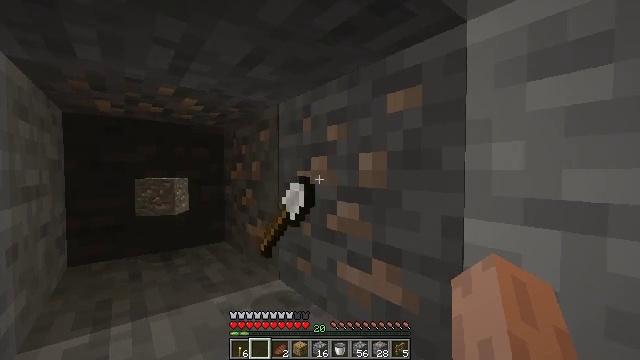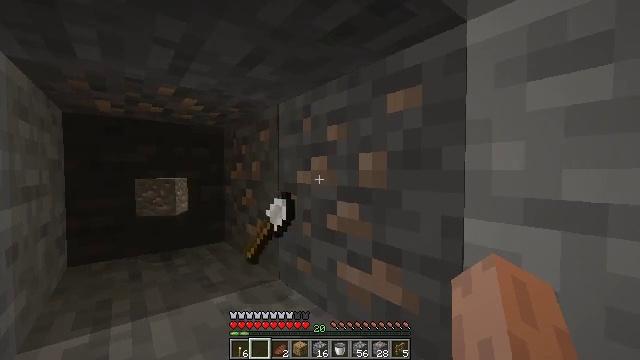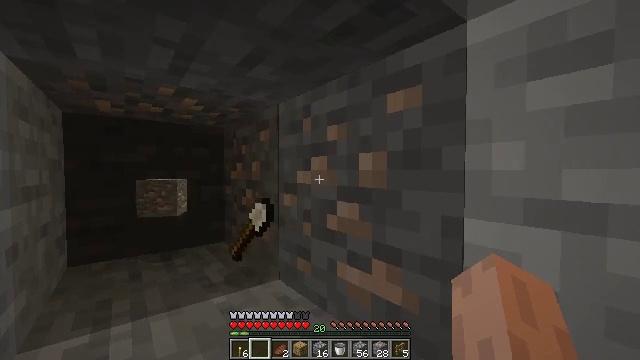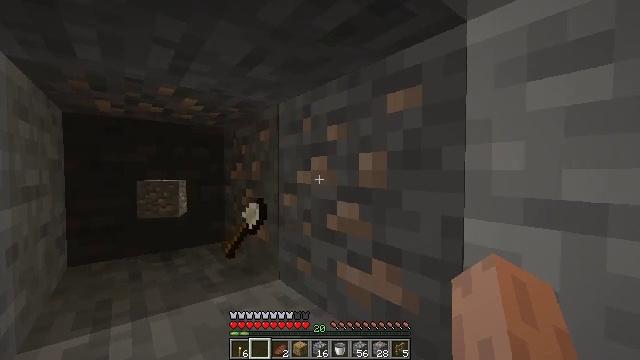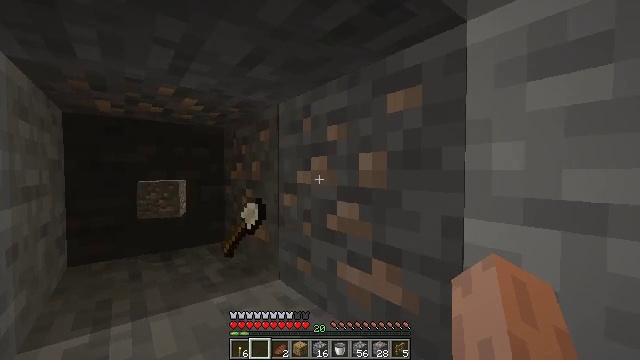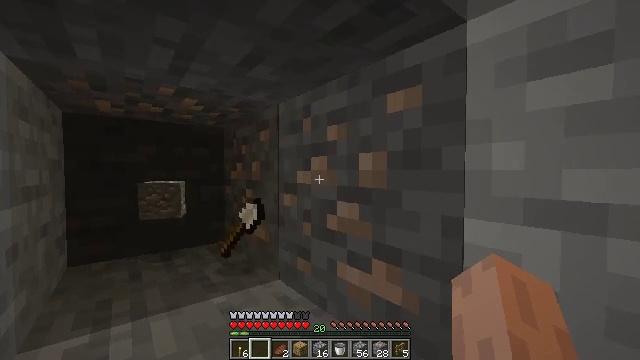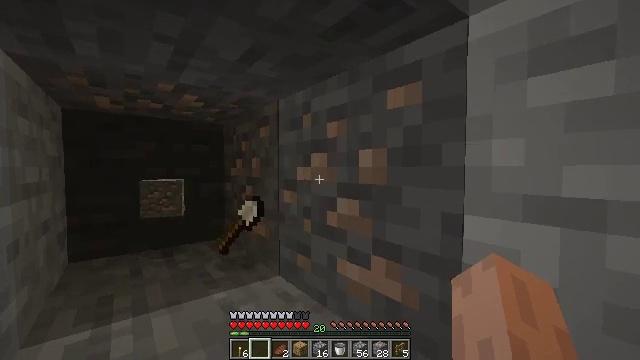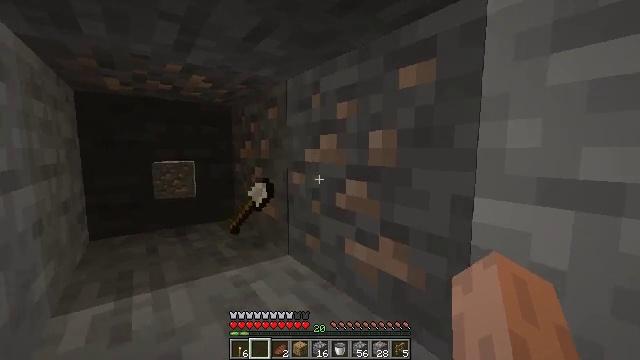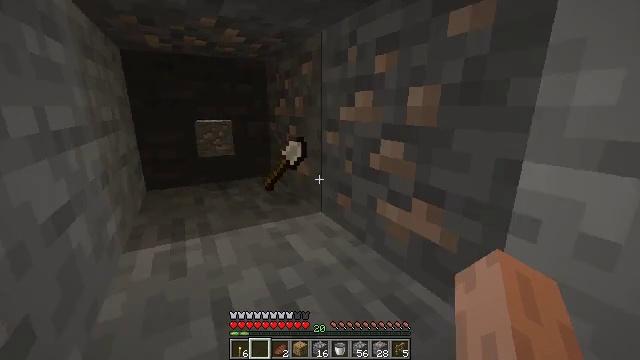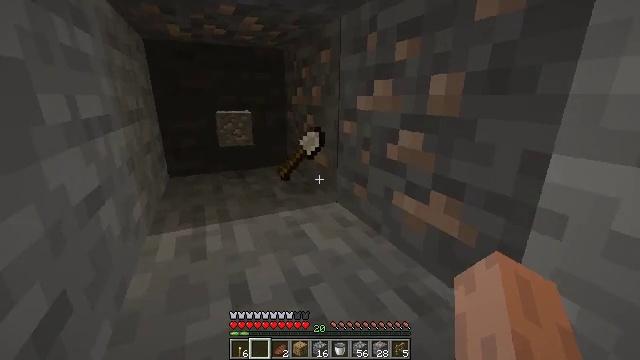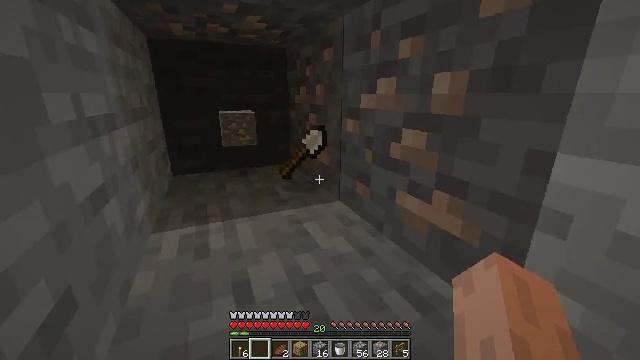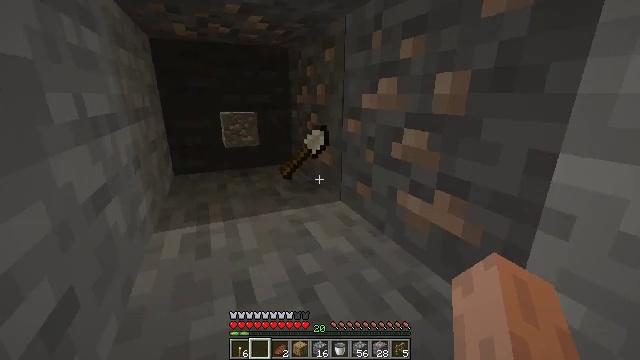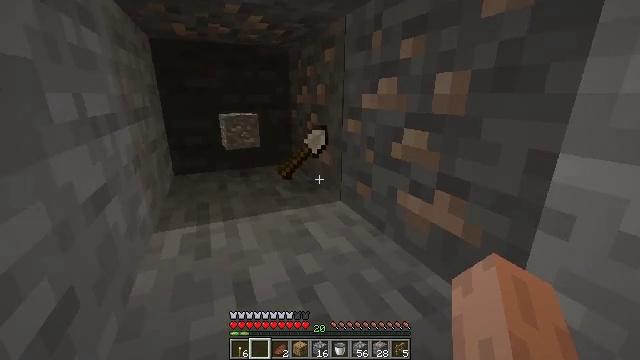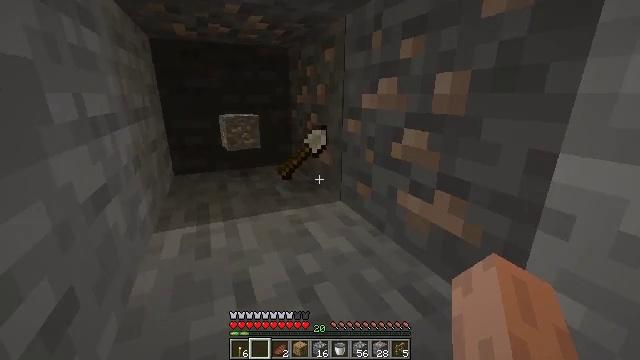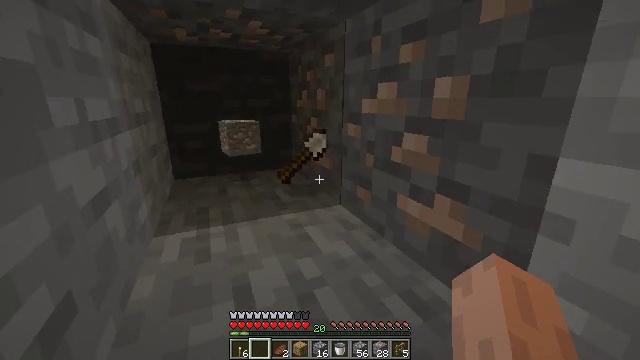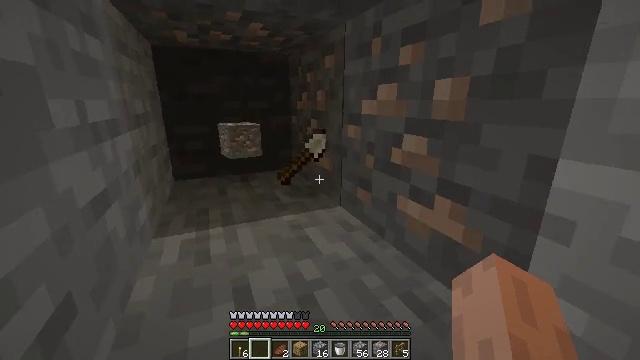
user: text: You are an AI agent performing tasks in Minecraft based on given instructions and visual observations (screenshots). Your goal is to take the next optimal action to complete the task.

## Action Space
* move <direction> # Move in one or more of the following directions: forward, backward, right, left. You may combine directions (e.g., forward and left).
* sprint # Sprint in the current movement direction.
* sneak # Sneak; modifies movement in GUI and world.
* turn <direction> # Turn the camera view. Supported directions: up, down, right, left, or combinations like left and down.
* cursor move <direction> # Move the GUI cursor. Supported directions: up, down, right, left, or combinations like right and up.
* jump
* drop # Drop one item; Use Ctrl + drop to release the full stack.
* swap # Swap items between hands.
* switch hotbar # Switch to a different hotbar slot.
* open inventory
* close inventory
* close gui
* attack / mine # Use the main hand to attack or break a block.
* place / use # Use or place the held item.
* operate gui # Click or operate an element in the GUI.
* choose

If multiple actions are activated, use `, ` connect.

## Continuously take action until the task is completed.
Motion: motion action
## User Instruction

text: Mine the wall torch to remove it.
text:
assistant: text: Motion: no_op
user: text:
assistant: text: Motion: no_op
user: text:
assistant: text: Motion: no_op
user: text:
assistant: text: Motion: no_op
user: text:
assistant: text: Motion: no_op
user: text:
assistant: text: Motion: no_op
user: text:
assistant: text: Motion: turn left and down
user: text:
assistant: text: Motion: turn left and down
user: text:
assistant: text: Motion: turn left and down
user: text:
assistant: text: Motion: no_op
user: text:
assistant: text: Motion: no_op
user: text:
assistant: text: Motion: no_op
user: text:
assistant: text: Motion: no_op
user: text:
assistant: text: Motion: no_op
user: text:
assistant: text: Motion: no_op
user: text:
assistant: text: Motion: move forward
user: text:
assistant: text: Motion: move forward
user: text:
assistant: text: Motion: move forward, turn up
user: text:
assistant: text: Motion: move forward, turn up
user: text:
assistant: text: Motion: move forward, turn left
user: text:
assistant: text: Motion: move forward, turn left
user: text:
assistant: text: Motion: move forward, turn left
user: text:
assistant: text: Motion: turn left and down
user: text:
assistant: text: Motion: turn left and down
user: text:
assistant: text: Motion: no_op
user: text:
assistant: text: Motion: no_op
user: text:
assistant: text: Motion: no_op
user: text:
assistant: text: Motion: no_op
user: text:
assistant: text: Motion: no_op
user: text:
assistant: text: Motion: move forward